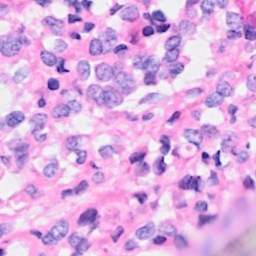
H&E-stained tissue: Breast